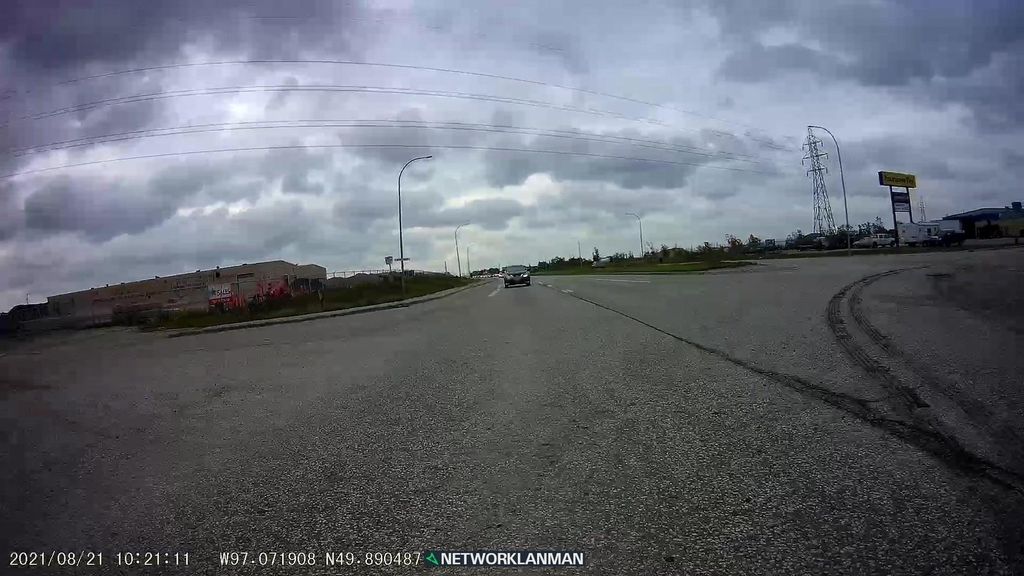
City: winnipeg